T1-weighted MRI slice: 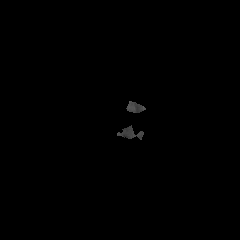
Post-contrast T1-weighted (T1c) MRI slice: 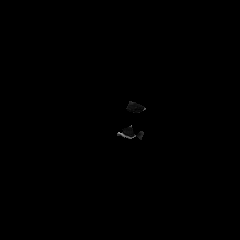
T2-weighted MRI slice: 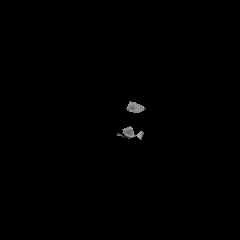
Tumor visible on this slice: no